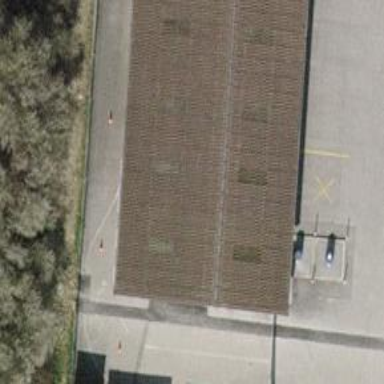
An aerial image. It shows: Recycling centre providing amenities for recycling.